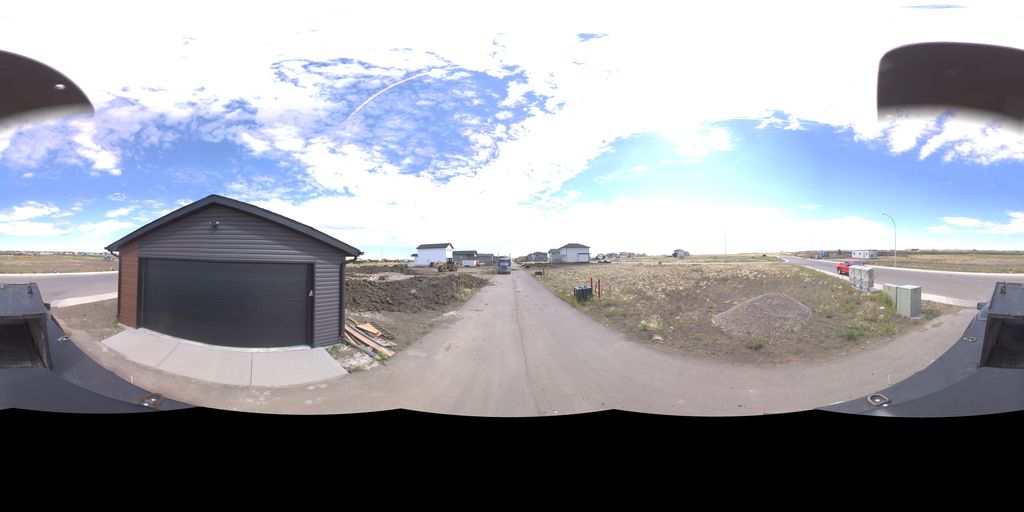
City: saskatoon